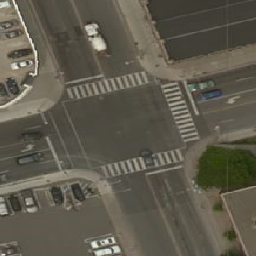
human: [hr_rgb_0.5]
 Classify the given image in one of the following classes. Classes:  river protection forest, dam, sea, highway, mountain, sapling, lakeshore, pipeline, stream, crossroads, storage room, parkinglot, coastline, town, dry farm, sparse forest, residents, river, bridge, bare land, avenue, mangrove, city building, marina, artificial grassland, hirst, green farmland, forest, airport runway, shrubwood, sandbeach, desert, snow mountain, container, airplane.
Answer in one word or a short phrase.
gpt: crossroads